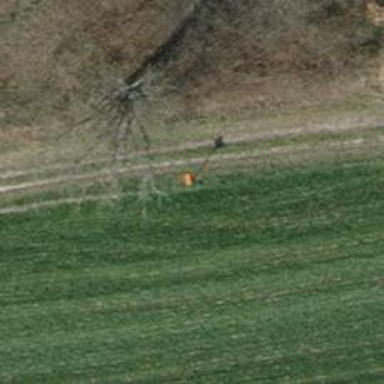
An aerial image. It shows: Aerial marker.